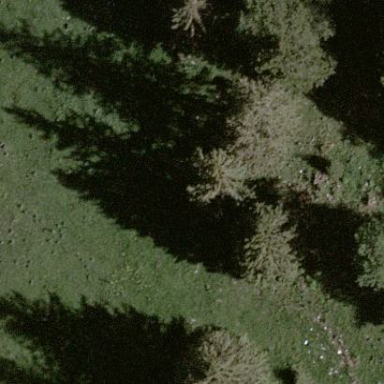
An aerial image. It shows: Forest area.